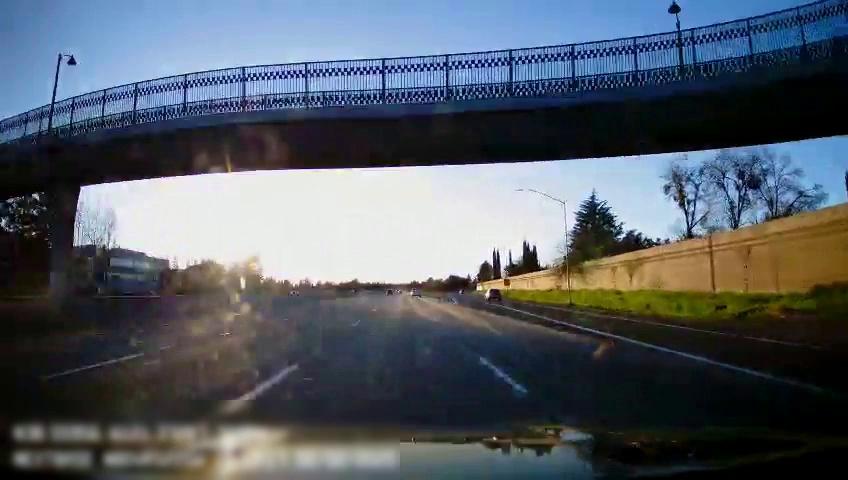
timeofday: Day
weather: Sunny
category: Drivable Space
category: Vehicles | SUV
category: Vehicles | Truck
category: Vehicles | SUV
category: Lanes | Alternate Lane
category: Lanes | Alternate Lane
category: Lanes | Current Lane
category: Lanes | Current Lane
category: Lanes | Alternate Lane
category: Lanes | Alternate Lane